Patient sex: M
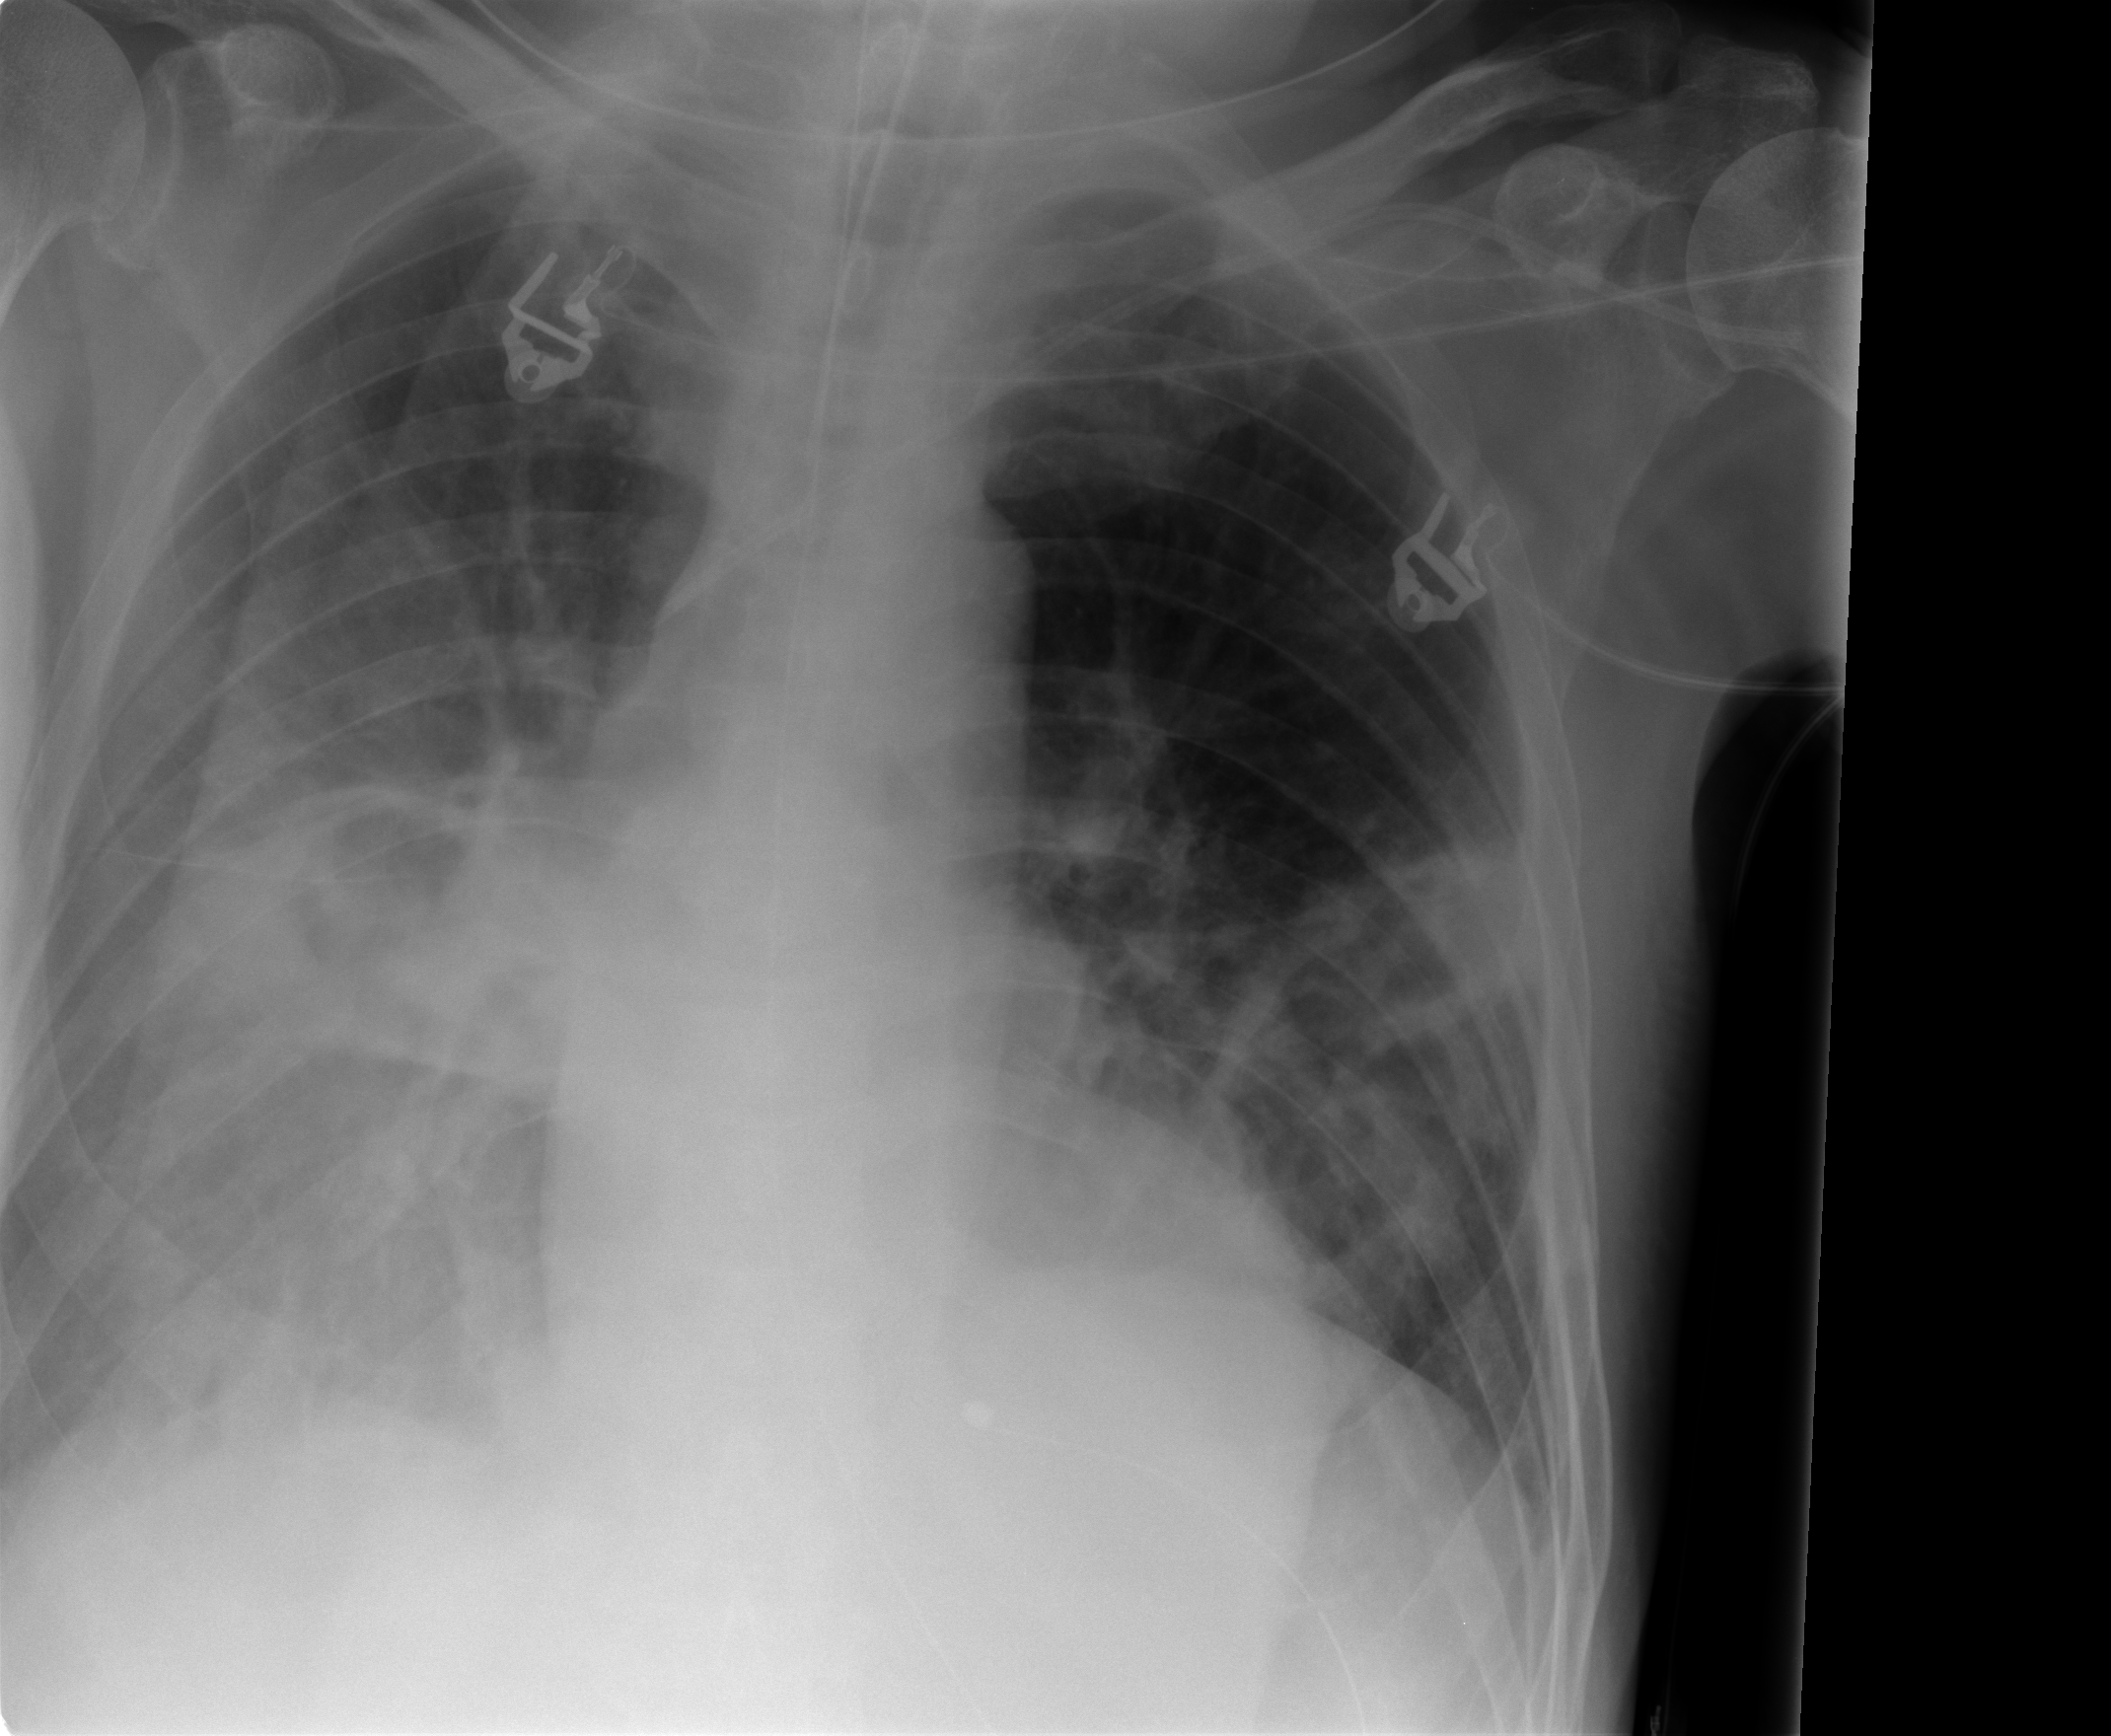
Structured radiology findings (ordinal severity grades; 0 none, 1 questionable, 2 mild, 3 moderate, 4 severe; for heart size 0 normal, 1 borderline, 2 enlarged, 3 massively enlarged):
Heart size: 1
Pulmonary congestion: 2
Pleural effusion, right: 2
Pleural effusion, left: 0
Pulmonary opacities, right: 3
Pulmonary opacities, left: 2
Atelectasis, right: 3
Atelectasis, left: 2